Aerial crown-view tile of a tropical tree (Barro Colorado Island, Panama), acquired 20240611:
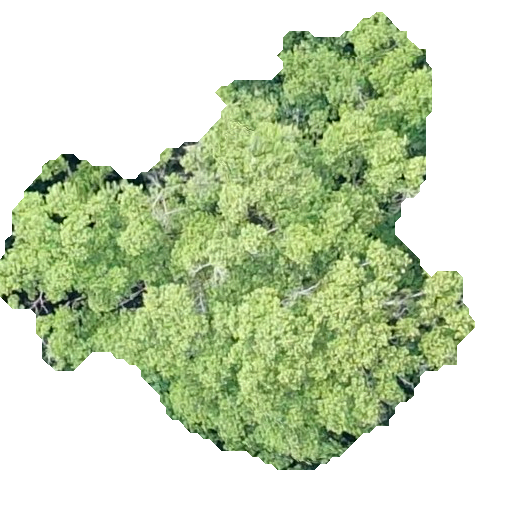
Species: Luehea seemannii
GBIF accepted scientific name: Luehea seemannii
Crown area: 200.181 m²